Field crop: maize
Growth stage: 2
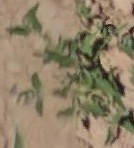
Species: atriplex